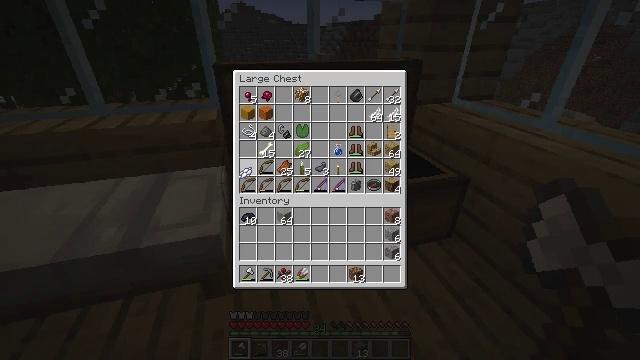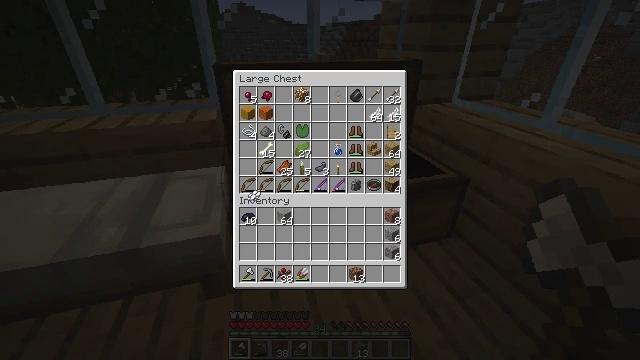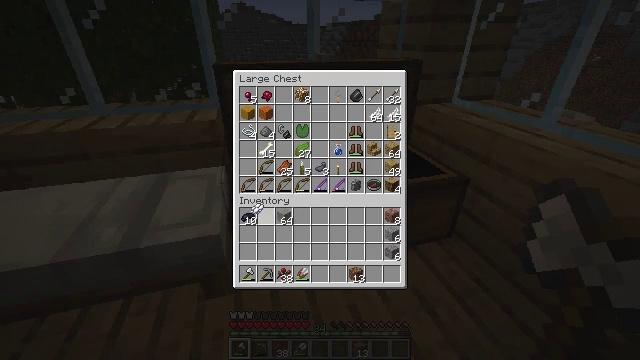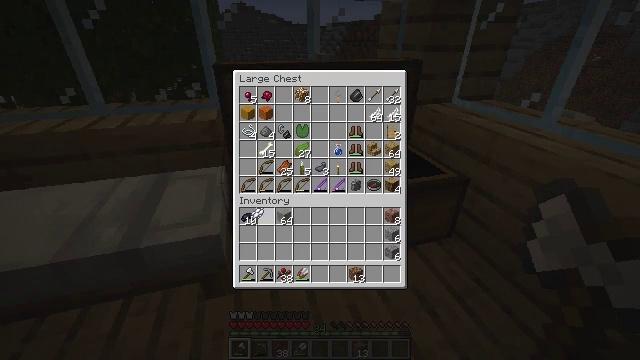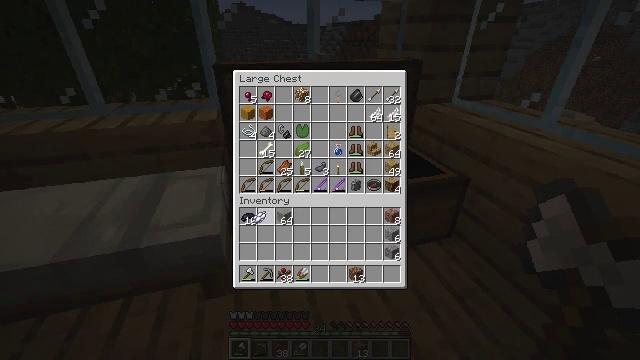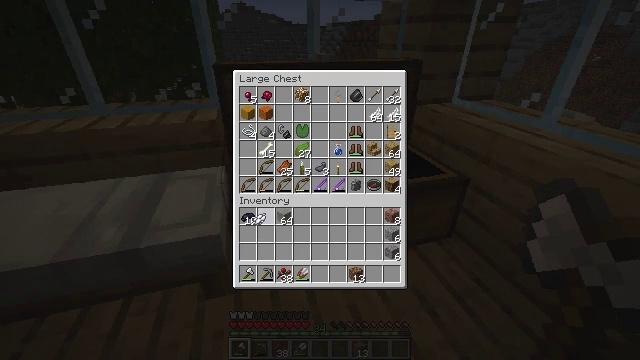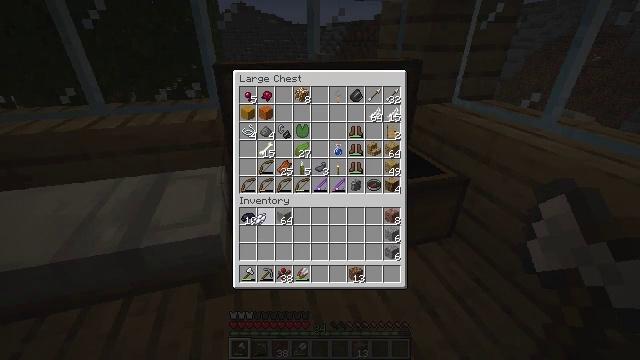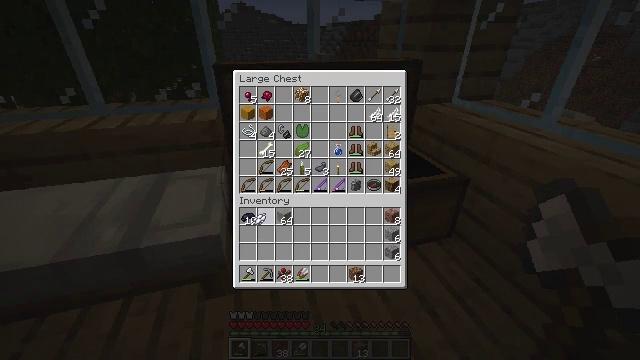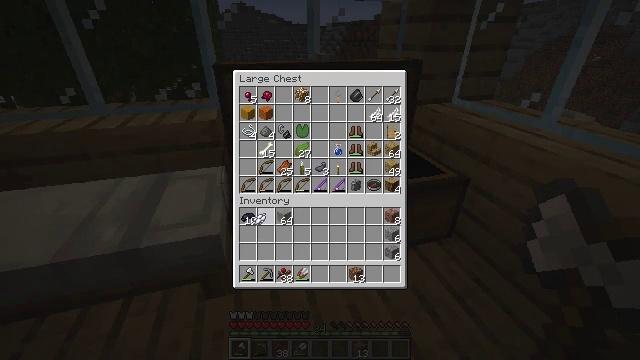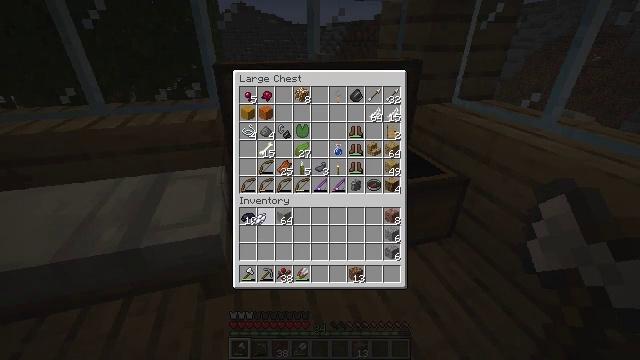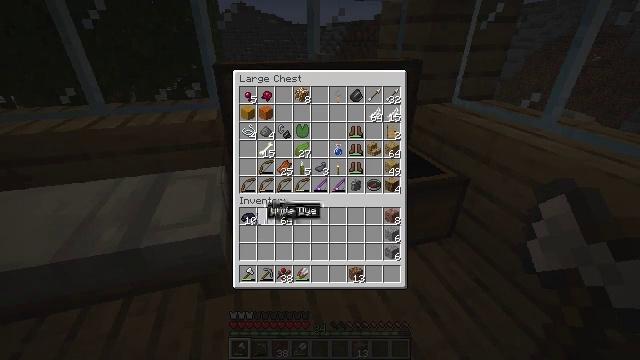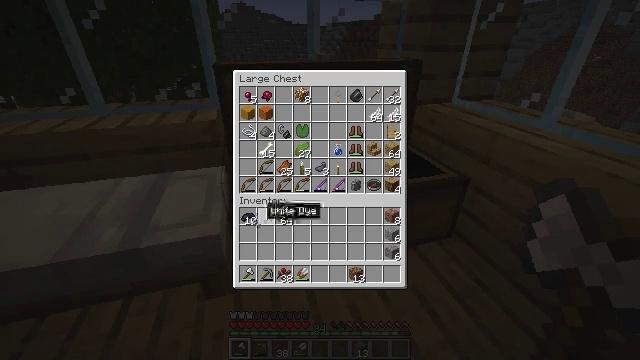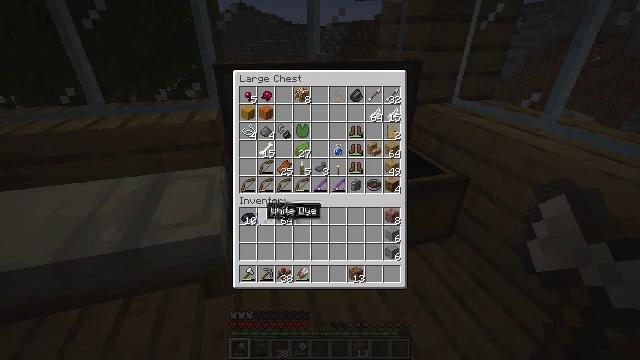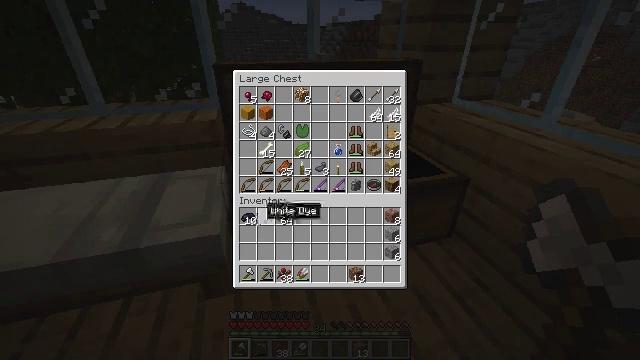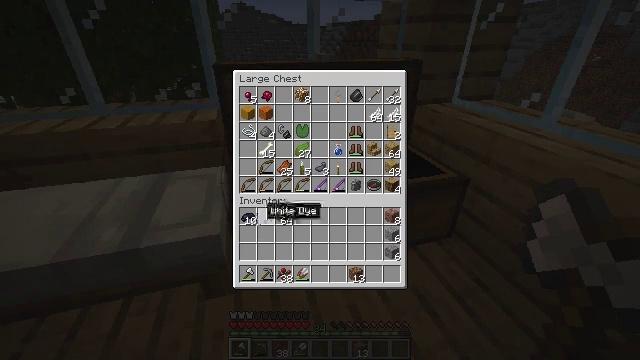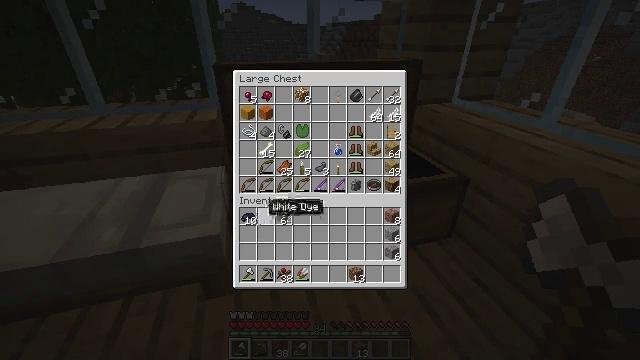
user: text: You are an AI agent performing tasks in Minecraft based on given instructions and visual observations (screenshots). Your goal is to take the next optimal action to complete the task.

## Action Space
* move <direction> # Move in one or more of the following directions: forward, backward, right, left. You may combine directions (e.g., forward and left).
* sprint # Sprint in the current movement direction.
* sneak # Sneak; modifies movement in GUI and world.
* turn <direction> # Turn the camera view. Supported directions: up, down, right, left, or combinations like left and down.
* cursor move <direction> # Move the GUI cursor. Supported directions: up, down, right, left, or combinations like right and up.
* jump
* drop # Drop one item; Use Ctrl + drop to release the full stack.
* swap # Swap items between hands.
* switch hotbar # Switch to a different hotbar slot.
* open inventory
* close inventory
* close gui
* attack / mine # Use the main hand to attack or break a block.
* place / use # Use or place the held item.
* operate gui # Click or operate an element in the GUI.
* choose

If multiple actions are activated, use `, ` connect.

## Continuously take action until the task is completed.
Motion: motion action
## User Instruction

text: Prepare the crafting table and craft gray dye.
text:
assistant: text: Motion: cursor move right and down
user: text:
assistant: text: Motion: cursor move down
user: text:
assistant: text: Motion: no_op
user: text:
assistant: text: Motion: no_op
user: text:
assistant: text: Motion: no_op
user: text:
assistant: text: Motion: operate gui
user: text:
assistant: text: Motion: operate gui
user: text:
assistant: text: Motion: operate gui
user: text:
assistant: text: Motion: operate gui
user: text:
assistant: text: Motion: no_op
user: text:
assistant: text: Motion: no_op
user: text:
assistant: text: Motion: no_op
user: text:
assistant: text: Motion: no_op
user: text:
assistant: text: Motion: no_op
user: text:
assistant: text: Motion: no_op
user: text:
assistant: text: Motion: cursor move right and up
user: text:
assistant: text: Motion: cursor move up
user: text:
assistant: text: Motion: cursor move up
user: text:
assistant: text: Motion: no_op
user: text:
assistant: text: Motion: no_op
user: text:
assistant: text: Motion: no_op
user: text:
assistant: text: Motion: no_op
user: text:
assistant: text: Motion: no_op
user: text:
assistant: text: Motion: no_op
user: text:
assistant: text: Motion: no_op
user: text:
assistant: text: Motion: cursor move right
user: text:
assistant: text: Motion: cursor move right
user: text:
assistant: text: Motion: no_op
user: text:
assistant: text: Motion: no_op
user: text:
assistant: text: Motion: no_op